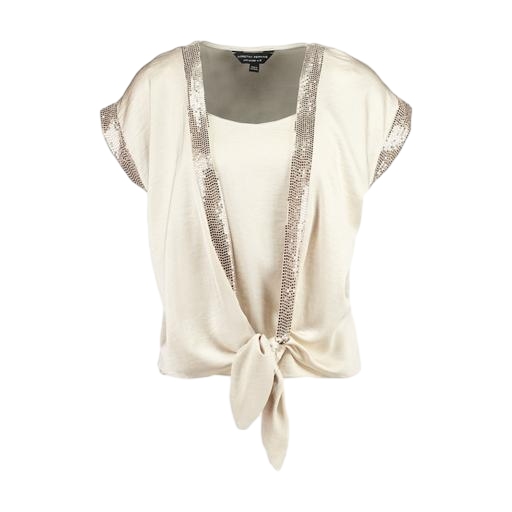
white tie-detail top, white tie-front top, natural two-fer top, white background